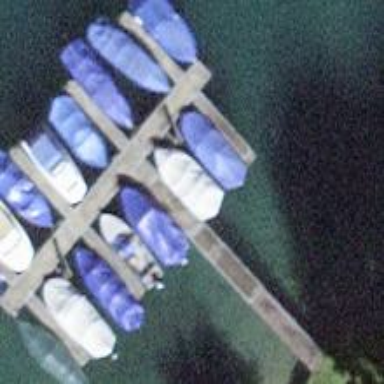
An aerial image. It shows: Man-made pier.